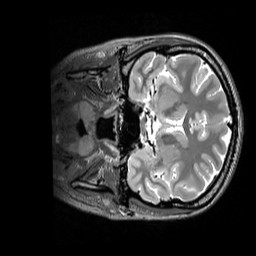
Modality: T2w
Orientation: coronal
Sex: female
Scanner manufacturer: siemens
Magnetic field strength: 3 T
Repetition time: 3.2 s
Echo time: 0.409 s